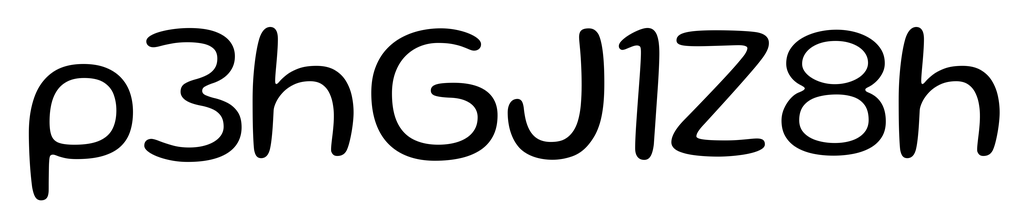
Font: Gluten_Light